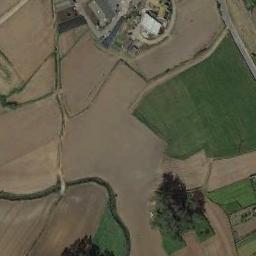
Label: terrace